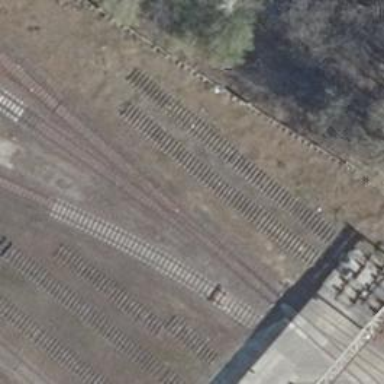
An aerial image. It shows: Railway switch.